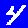
Digit: 4